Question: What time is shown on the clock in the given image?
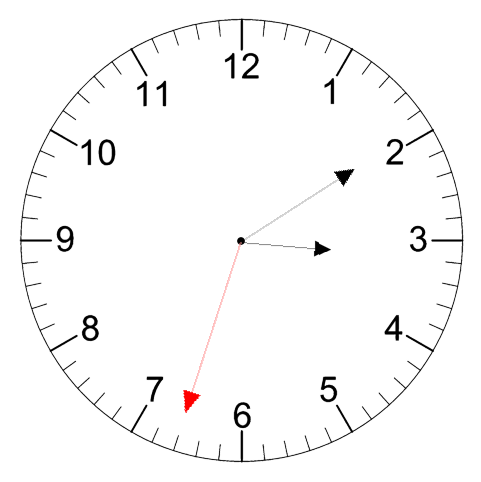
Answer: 03:09:33